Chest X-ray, AP view. Patient: 63 years old, sex M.
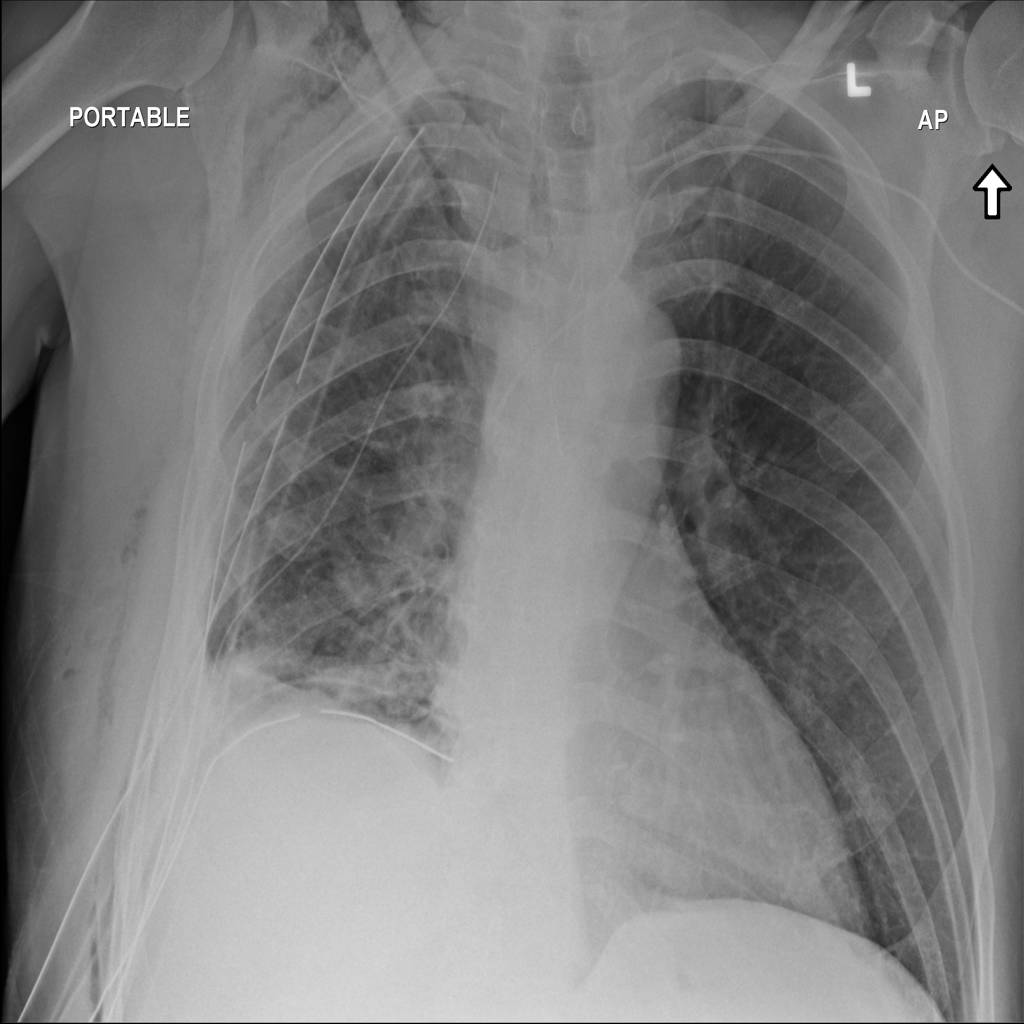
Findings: Emphysema